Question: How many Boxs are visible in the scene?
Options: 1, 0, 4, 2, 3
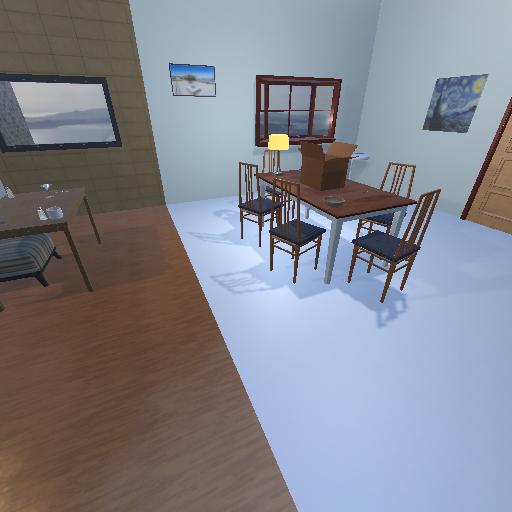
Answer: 1